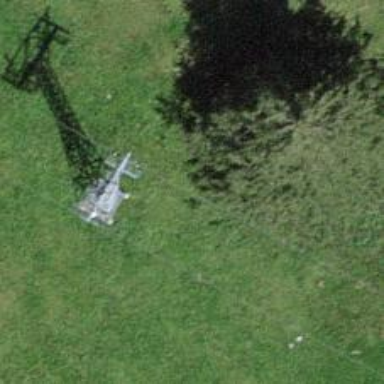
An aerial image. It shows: Pylon for aerialway.